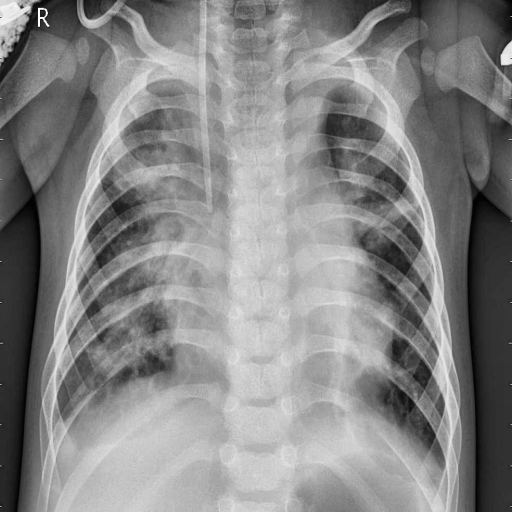
Finding: PNEUMONIA